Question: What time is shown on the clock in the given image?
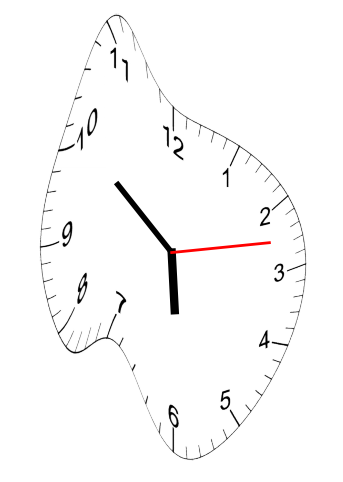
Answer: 05:51:13